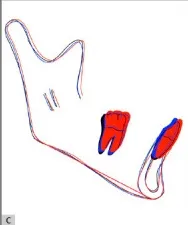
Superimposed on the mandibular plane at menton.
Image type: radiology (ct)